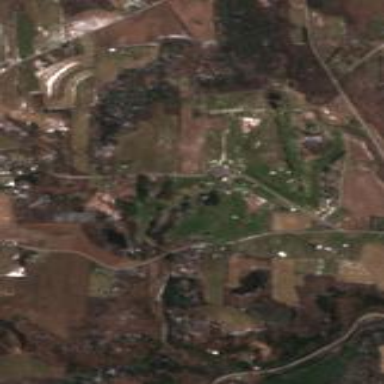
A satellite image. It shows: Golf course.